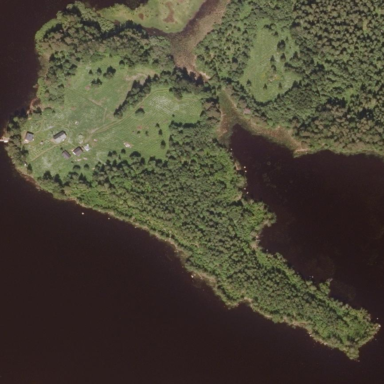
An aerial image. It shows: Island covered with woodland.